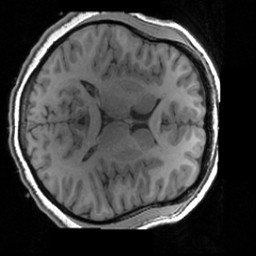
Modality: T1w
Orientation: axial
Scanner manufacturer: siemens
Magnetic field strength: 3 T
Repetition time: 1.63 s
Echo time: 0.00311 s